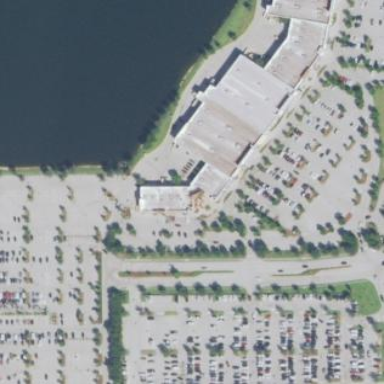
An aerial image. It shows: Retail area.